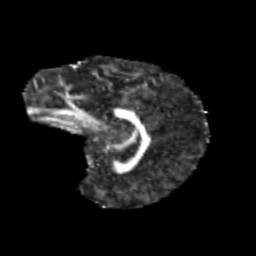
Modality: FA
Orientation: sagittal
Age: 12
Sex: male
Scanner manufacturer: siemens
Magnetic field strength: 3 T
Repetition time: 3.8 s
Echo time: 0.07 s